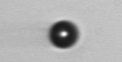
Label: bead